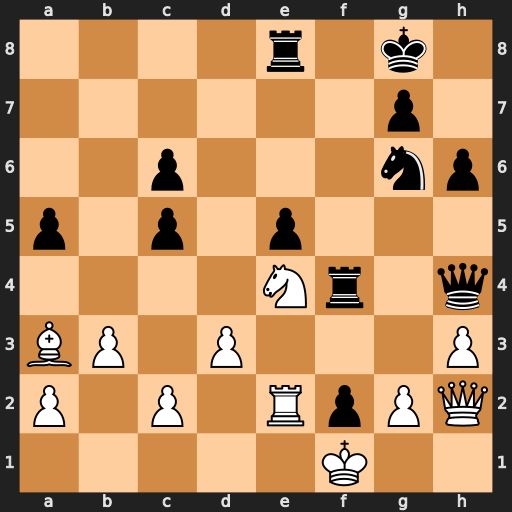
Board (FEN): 4r1k1/6p1/2p3np/p1p1p3/4Nr1q/BP1P3P/P1P1RpPQ/5K2
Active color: w
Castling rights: -
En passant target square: -
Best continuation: g3 Qh5 gxf4